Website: lowes
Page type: payment
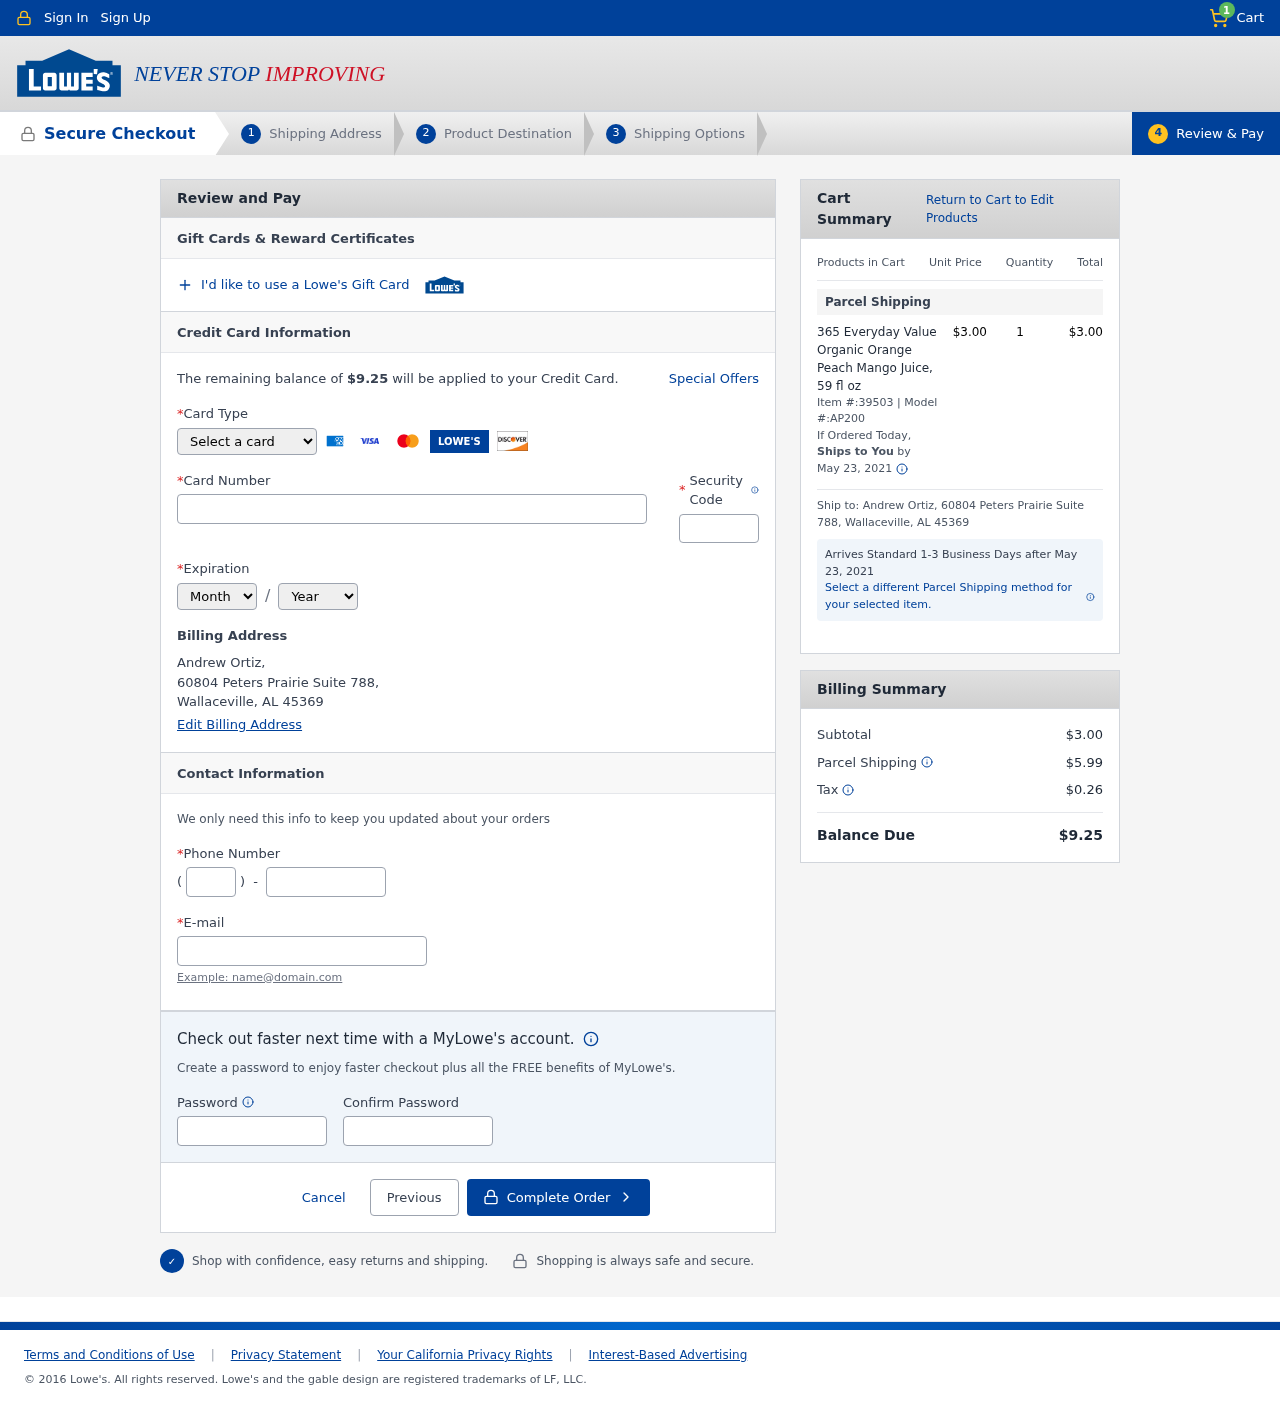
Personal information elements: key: PII_CARD_CVV
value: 4055
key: PII_CARD_EXPIRY_MONTH
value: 03
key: PII_CARD_EXPIRY_YEAR
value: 29
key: PII_CARD_NUMBER
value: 3732 8257 2448 853
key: PII_CARD_TYPE
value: American Express
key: PII_CITY_STATE_ZIP
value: Wallaceville, AL 45369
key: PII_EMAIL
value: andrew.ortiz@hotmail.com
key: PII_FULLNAME
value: Andrew Ortiz,
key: PII_PHONE
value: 4087231078
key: PII_PHONE_AREA
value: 408
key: PII_STREET
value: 60804 Peters Prairie Suite 788,
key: PII_FULLNAME2
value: Andrew Ortiz
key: PII_STREET2
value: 60804 Peters Prairie Suite 788
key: PII_CITY_STATE_ZIP2
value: Wallaceville, AL 45369
Product elements: key: PRODUCT1_NAME
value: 365 Everyday Value Organic Orange Peach Mango Juice, 59 fl oz
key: PRODUCT1_PRICE
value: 3
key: PRODUCT1_QUANTITY
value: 1
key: PRODUCT1_ITEM
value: Item #:39503
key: PRODUCT1_MODEL
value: Model #:AP200
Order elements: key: ORDER_NUM_ITEMS
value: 1
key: ORDER_TOTAL
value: $9.25
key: ORDER_SHIPPING_DATE
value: May 23, 2021
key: ORDER_SUBTOTAL
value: $3.00
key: ORDER_SHIPPING_DATE2
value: May 23, 2021
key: ORDER_SHIPPING_COST
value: $5.99
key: ORDER_TAX
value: $0.26